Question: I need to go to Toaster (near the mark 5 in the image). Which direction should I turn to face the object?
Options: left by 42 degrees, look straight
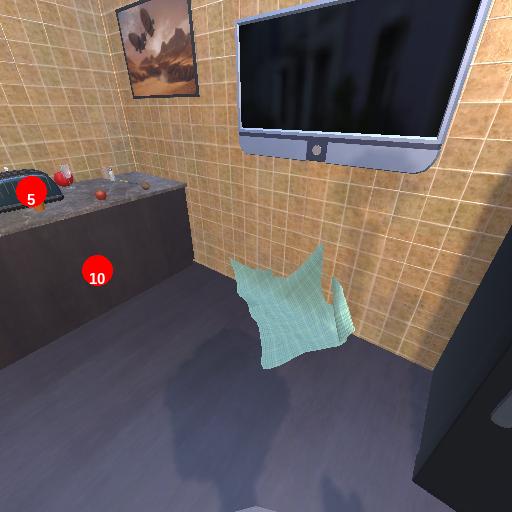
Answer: left by 42 degrees